Question: I'd like to plot the frequency of a variable color coded for 2 factor levels for example blue bars should be the hist of level A and green the hist of level B both n the same graph? Is this possible with the hist command? The help of hist does not allow for a factor. Is there another way around?
I managed to do this by barplots manually but i want to ask if there is a more automatic method

Many thanks
EC
PS. I dont need density plots
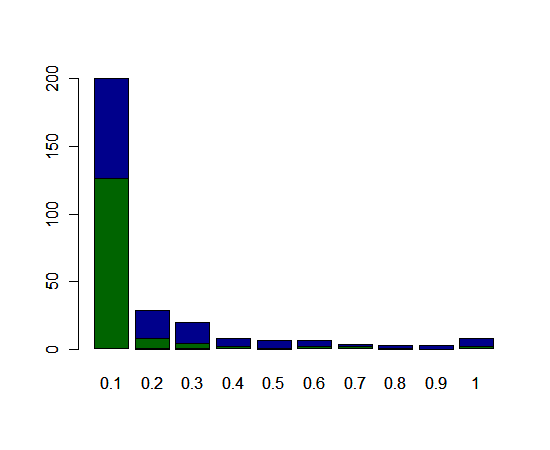
Answer: Just in case the others haven't answered this is a way that satisfies. I had to deal with stacking histograms recently, and here's what I did:
'''
data_sub <- subset(data, data$V1 == "Yes") #only samples that have V1 as "yes" in my dataset #are added to the subset
hist(data$HL)
hist(data_sub$HL, col="red", add=T)
'''
Hopefully, this is what you meant?